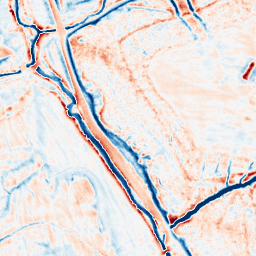
Category: edge_preserving
Decomposition family: guided
Decomposition parameters: radius: 4
eps: 0.001
Upsampling method: cubic_mitchell
Upsampling parameters: scale: 4
Upsampling scale: 4